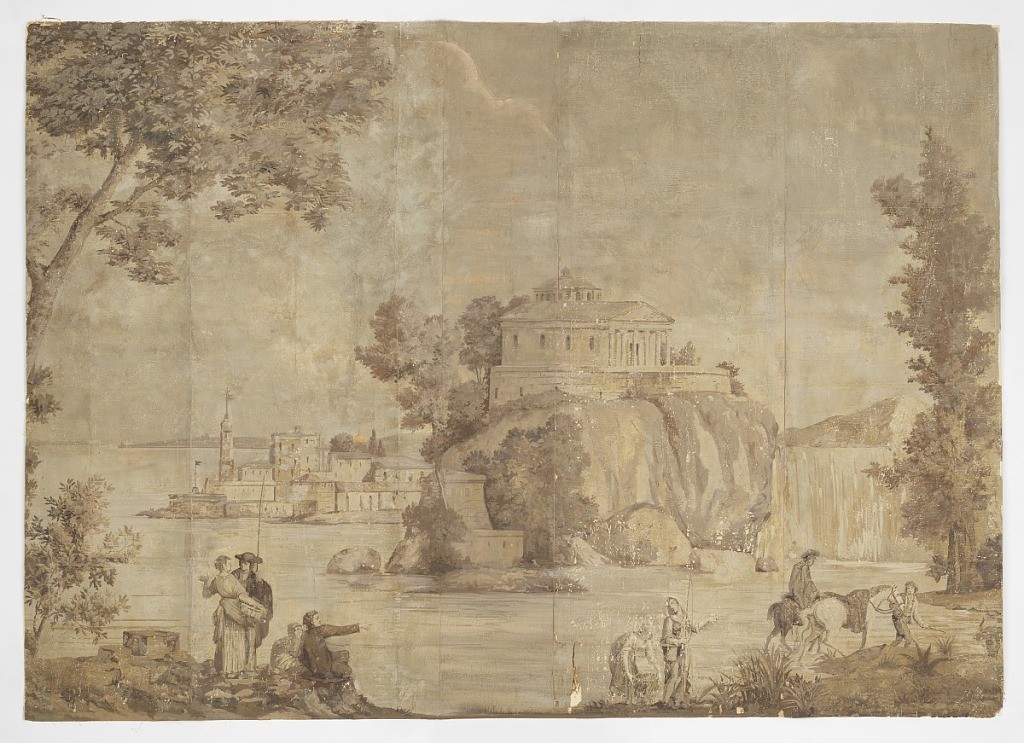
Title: Vues d'Italie [Bay of Naples]
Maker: Dufour et Leroy
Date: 1815–20
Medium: Block printed on handmade paper
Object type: Scenic
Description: In sepia tones, foreground: fisherman and women, figures admiring view across water, temple-like building high on rocks, waterfall to right.